Aerial crown-view tile of a tropical tree (Barro Colorado Island, Panama), acquired 20241112:
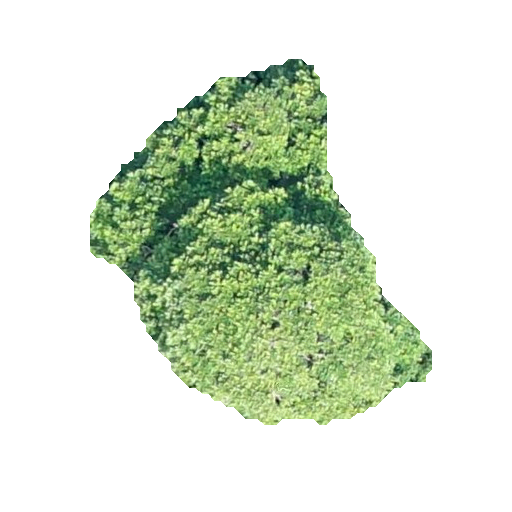
Species: Jacaranda copaia
GBIF accepted scientific name: Jacaranda copaia
Crown area: 116.071 m²